Question: I want a format html using CSS so that I get the following:
> Image on the left, with subject and
body next to it on the right. I want
subject to be on one line and the body
to be on the other.
With One message after each other
on subsequesnt blocks downs the page.However I'm getting the subject and the body one one line and a cacade effect down the
page.
Here is what I seem to be getting.

I just cannot seem to get the hang of what's needed.
My html is :
'''
<!DOCTYPE html PUBLIC "-//W3C//DTD XHTML 1.0 Strict//EN" "http://www.w3.org/TR/xhtml1/DTD/xhtml1-strict.dtd">
<html xmlns="http://www.w3.org/1999/xhtml">
<head>
<title>messages to/from someone</title>
<link rel="stylesheet" type="text/css" href="messages.css" />
</head><body>
<div class'message'>
<span class='to'>
<img class='floatimgleft' src='../code/images/arrow-right.png' width='64' height='64' border='0' />
<span class='subject'>subject</span>
<span class='body'>body</span>
</span>
</div>
<div class'message'>
<span class='to'>
<img class='floatimgleft' src='../code/images/arrow-right.png' width='64' height='64' border='0' />
<span class='subject'>subject</span>
<span class='body'>body</span>
</span>
</div>
<div class'message'>
<span class='to'>
<img class='floatimgleft' src='../code/images/arrow-right.png' width='64' height='64' border='0' />
<span class='subject'>subject</span>
<span class='body'>body</span>
</span>
</div>
</body></html>
'''
My CSS is:
'''
.floatimgleft {
float:left;
margin-top:10px;
margin-right:10px;
margin-bottom:10px;
}
.message{
display: block;
}
.subject {
display: inline;
}
.body {
display: inline;
}
'''
Edit: I've edited the code to show where I started from. I was under the impression that div class='message' would cause a line break between messages but I'm getting a cascade effect.
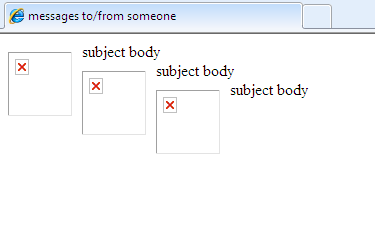
Answer: Add:
'''
class="floatimgleft"
'''
to your 'img' tags:
'''
<img src='../code/images/arrow-right.png' width='64' height='64' border='0' class="floatimgleft" />
'''
Also, seems you are not using 'to' class either and you are missing '=' in the '<div class'message'>'.
Here's a jsfiddle to test it out:
- <URL>
EDIT: For having it clear, add 'clear: left' to message. See the fiddle:
- <URL>
for a demonstration.